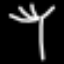
Label: fork